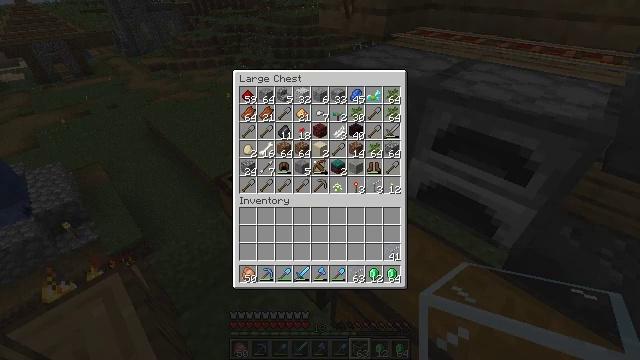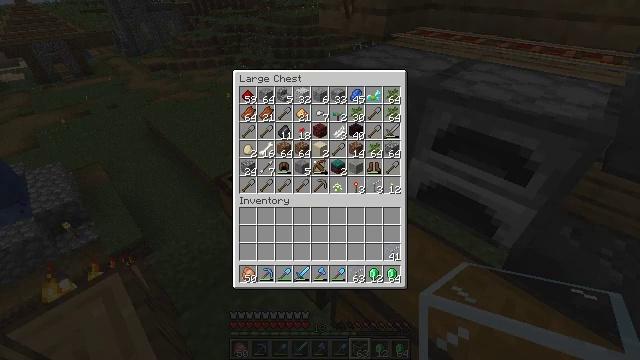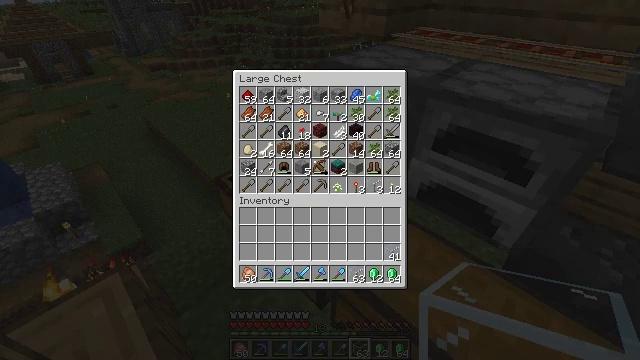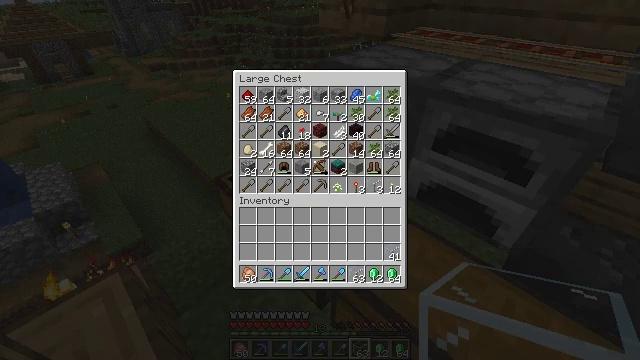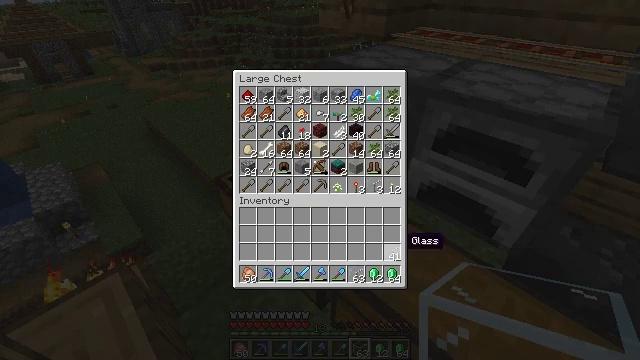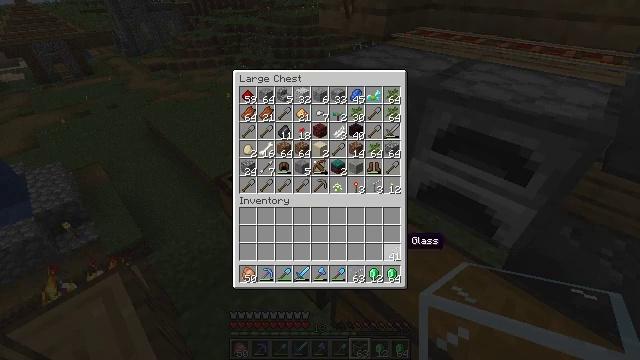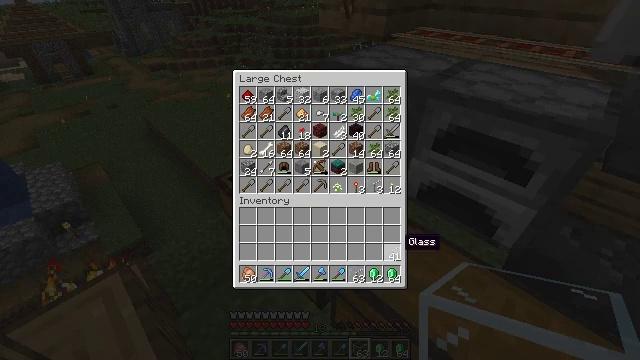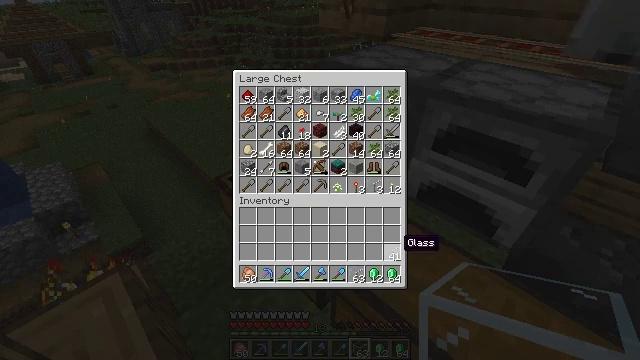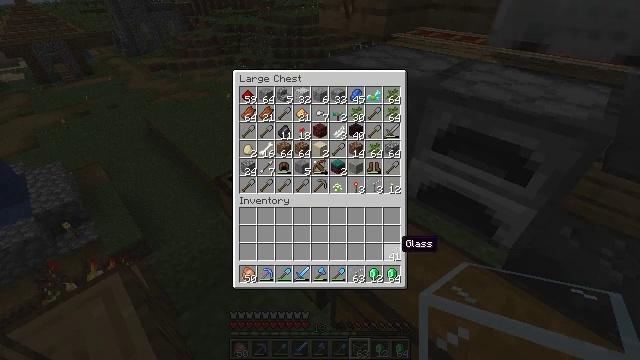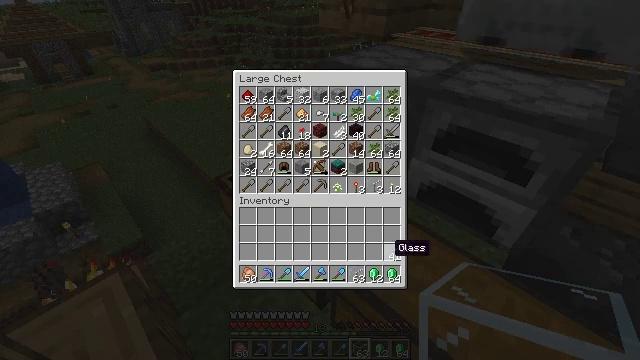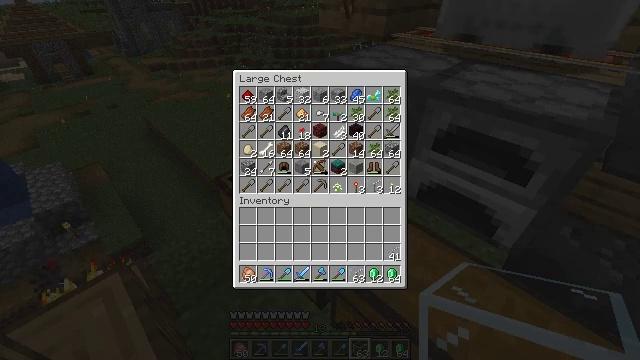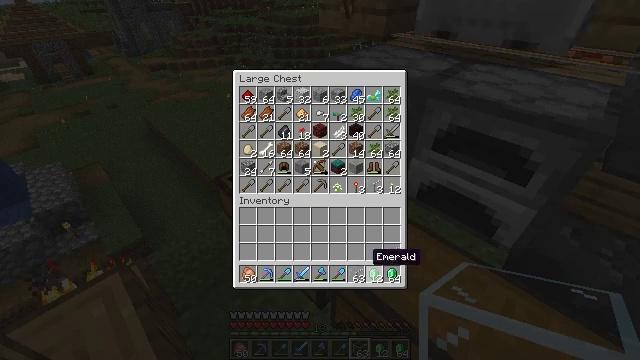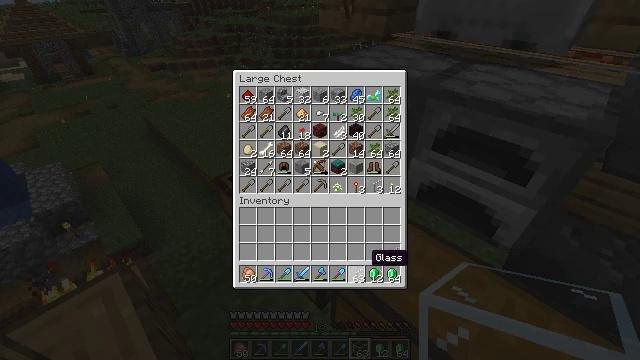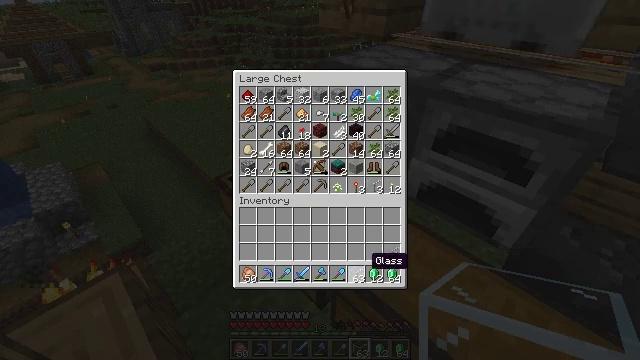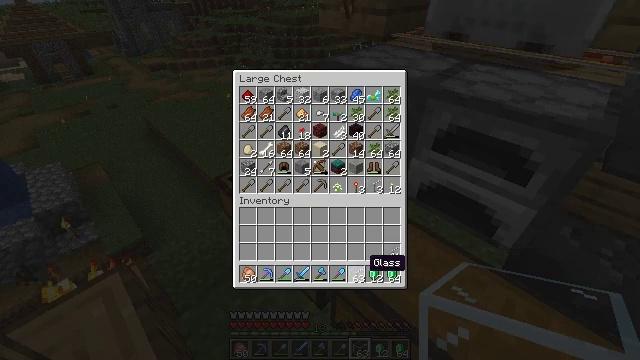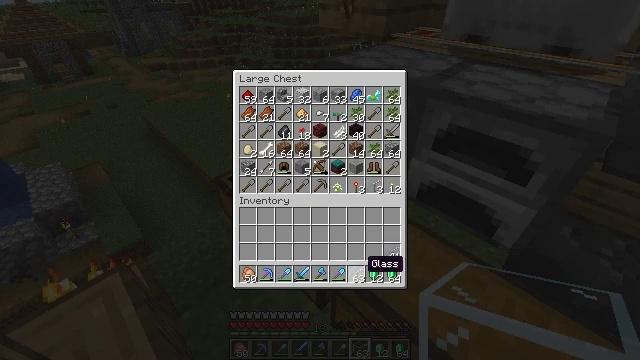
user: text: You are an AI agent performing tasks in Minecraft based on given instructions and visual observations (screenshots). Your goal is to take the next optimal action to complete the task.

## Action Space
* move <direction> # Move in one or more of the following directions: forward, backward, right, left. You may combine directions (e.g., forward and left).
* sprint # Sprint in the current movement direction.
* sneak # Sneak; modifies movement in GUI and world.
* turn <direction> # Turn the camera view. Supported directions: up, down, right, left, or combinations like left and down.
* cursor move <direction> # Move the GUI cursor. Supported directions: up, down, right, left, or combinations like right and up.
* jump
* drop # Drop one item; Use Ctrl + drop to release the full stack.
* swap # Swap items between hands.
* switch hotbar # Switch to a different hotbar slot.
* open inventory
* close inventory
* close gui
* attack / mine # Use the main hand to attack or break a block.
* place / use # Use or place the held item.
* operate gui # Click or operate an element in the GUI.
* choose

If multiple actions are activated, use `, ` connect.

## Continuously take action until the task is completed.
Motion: motion action
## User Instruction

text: Break the glass block.
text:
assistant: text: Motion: no_op
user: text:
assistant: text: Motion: no_op
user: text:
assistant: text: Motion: no_op
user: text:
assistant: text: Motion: no_op
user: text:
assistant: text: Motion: no_op
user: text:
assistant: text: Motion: no_op
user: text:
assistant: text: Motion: no_op
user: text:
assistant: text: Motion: sneak
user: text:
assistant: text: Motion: sneak
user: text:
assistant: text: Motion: sneak, cursor move left
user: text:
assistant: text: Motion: sneak
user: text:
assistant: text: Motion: sneak
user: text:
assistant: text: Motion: sneak
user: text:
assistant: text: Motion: sneak
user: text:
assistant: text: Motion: sneak
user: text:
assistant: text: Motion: sneak
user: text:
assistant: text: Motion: sneak
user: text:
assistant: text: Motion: sneak, cursor move right
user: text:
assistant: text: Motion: sneak, cursor move right
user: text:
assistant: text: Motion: sneak
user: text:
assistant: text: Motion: sneak
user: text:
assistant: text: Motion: sneak
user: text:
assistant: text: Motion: sneak
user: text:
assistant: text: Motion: sneak
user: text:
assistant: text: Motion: sneak
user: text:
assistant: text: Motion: sneak
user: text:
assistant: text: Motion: sneak, operate gui
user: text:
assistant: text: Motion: sneak, operate gui
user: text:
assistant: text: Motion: sneak
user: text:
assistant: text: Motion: sneak